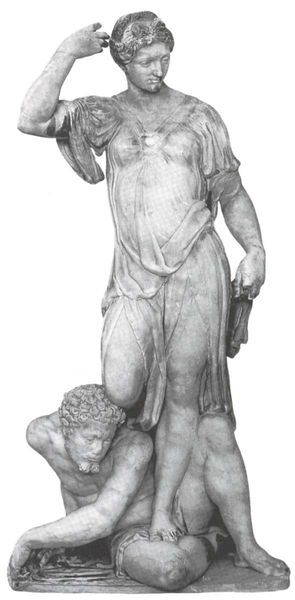
Titel: Grabmal des Mario Nari, Victoria
Künstler: Bartolomeo Ammannati
Institution: Florenz, Bargello
Schlagwörter: gruppe, hand, kopf, mann, frau, haar, marmor, blick, bart, arm, trauer, gewand, locken, skulptur, statue, faltenwurf, kontrapost, foto, antike, schwarzweiß, ehe, faun, griechisch, römisch, plinte, gram, unterdrückung, unterdürkcung